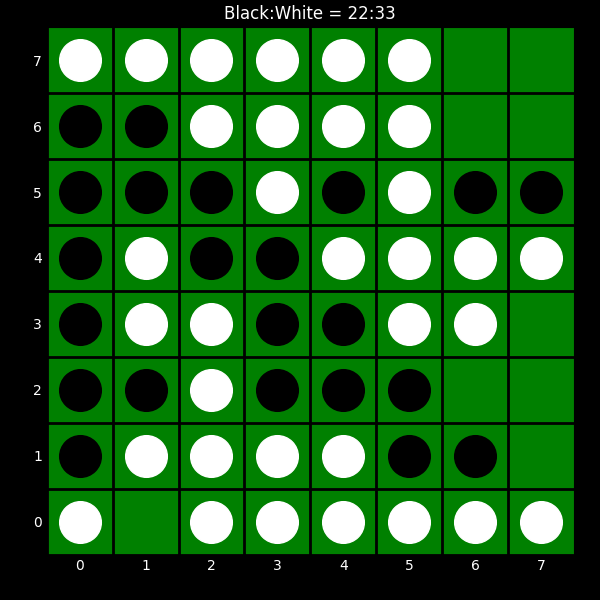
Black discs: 22
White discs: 33